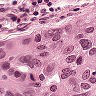
Metastatic tissue present: yes